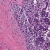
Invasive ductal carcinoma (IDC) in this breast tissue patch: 0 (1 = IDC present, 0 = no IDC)